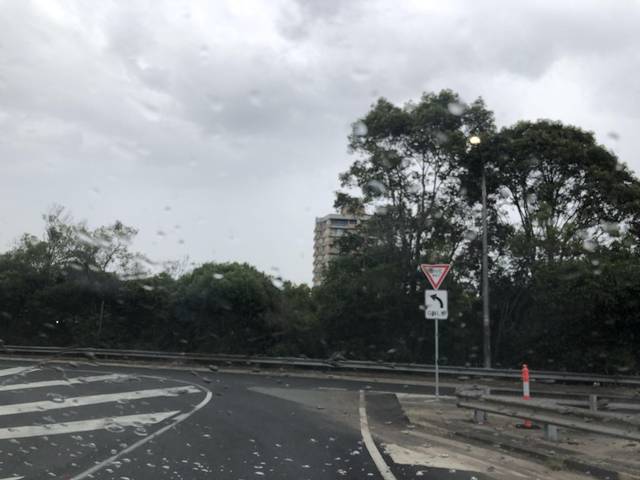
Region: Australia
Coordinates: -33.828, 151.214